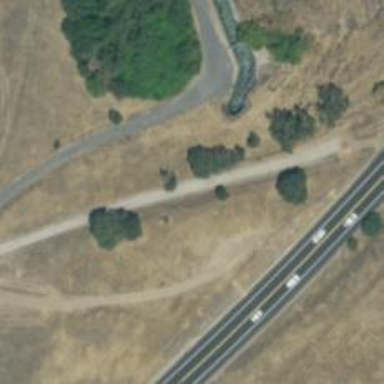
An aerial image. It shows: Driveway leading to service road.